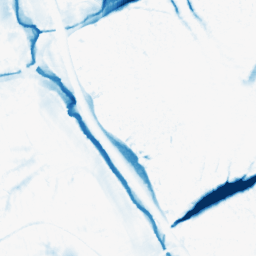
Category: morphological
Decomposition family: morphological_ellipse
Decomposition parameters: operation: closing
width: 30
height: 30
Upsampling method: cubic_mitchell
Upsampling parameters: scale: 4
Upsampling scale: 4